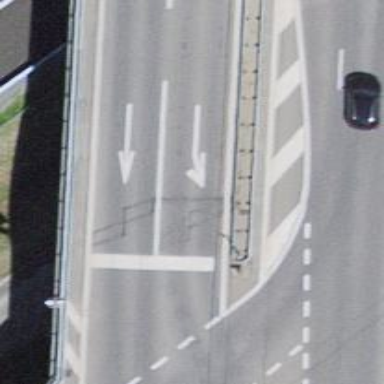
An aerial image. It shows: Road with traffic signals.